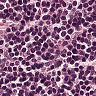
Metastatic tissue present: no